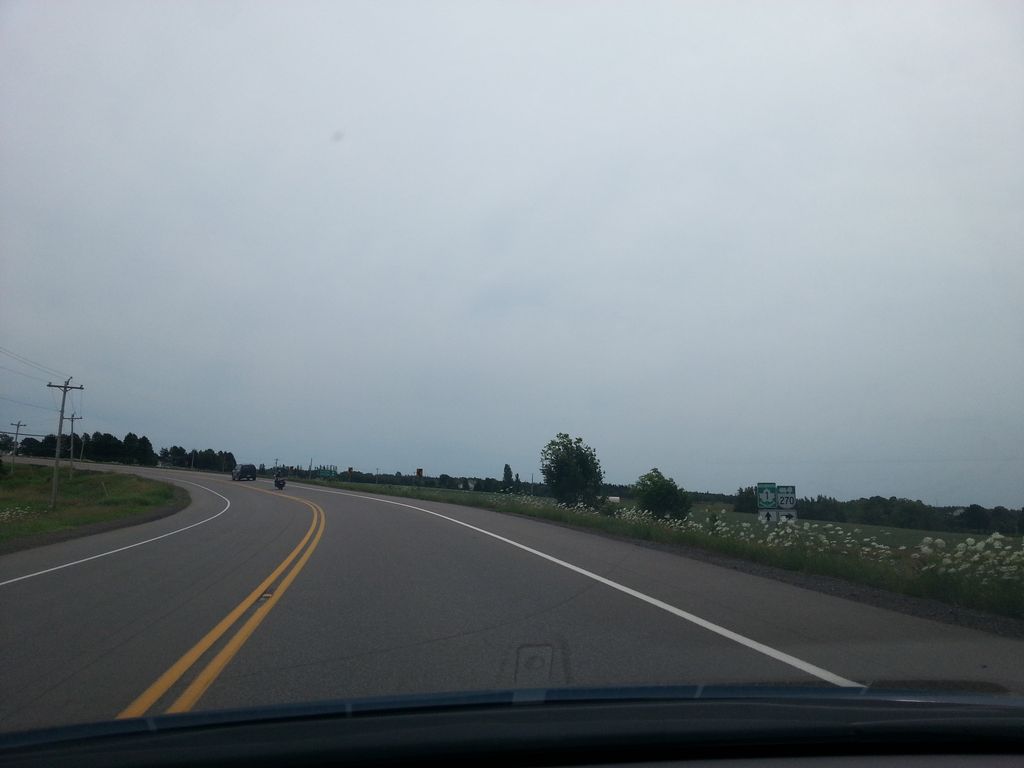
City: charlottetown